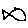
Label: fish